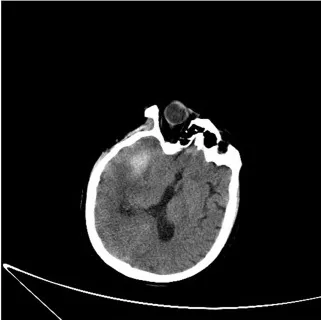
Before discharge.
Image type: radiology (ct)